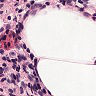
Metastatic tissue present: no